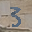
Label: 3